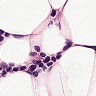
Metastatic tissue present: no